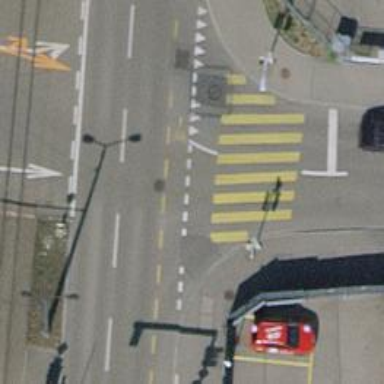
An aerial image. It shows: Kerb barrier.